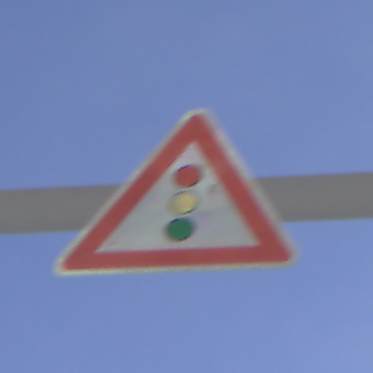
Verkehrszeichen: Lichtzeichenanlage
Umgebung: Outdoor, RoadRail
Tageszeit: MorningAfternoon
Wetter: PartlyCloudy
Licht: Natural
Jahreszeit: NotSpecified
Kontrast: HighContrast